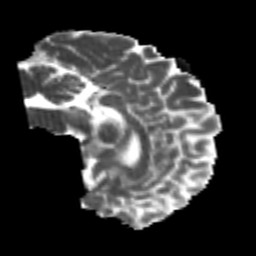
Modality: MD
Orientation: sagittal
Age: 23
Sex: male
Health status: healthy
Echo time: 0.074 s